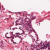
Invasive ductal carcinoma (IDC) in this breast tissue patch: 0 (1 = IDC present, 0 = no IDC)